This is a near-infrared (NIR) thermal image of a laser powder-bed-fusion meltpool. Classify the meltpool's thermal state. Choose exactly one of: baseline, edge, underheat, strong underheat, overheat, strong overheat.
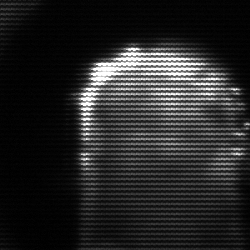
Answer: baseline